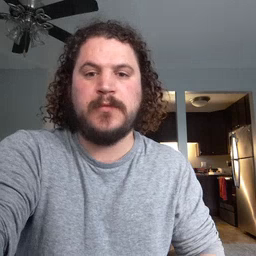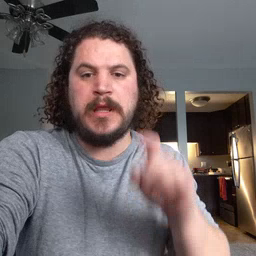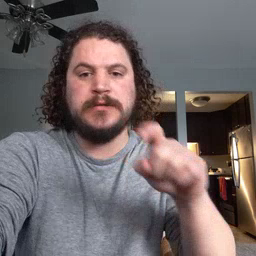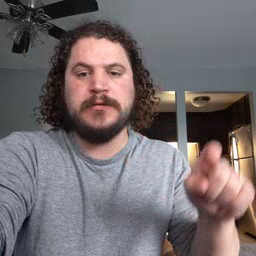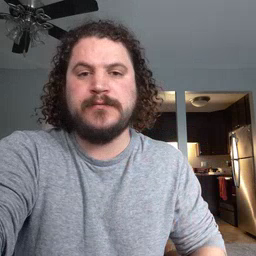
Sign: closet